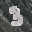
Label: 3